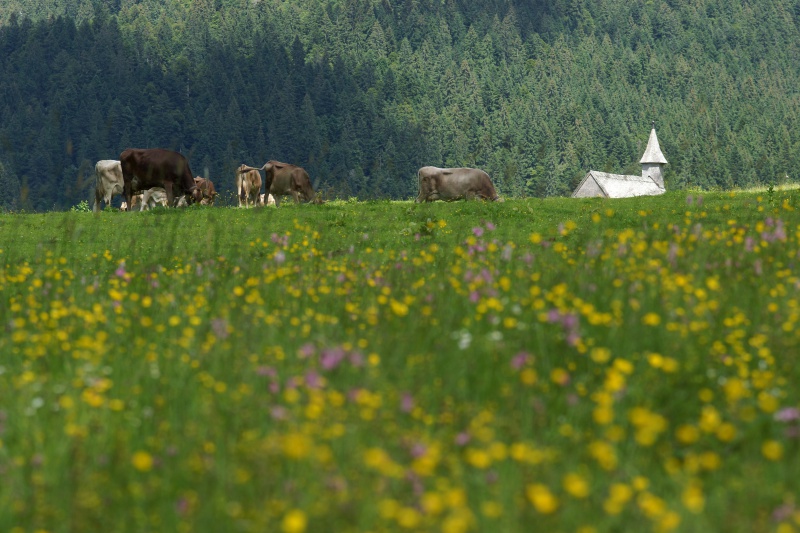
Institution: Bezau Tourismus
Schlagwörter: baum, berg, gruppe, schatten, bäume, gelb, grün, kirchturm, landschaft, blume, blumen, braun, bunt, grau, hintergrund, holz, licht, weiss, blüten, dach, gras, tier, tiere, wiese, kühe, natur, vieh, weide, kirche, sonne, land, rosa, wald, turm, schwanz, ruhe, berge, gebirge, hang, ziegel, lila, violett, grasen, herde, kuh, alm, idylle, tannen, spitz, blumenwiese, butterblumen, frühling, grass, unscharf, foto, fotografie, blühen, pink, rinder, bayern, alpen, milch, nadelbaum, österreich, freiheit, fressen, kapelle, nadelbäume, fichten, tannenwald, nadelwald, zufriedenheit, alpin, ochs, kraftvoll, kirhe, fokus, alpenvorland, perpsektive, almen, almwirtschaft, braune kühe, gras blumen, wiese kühe bergbul´´ßßßßß, wbutterblumen